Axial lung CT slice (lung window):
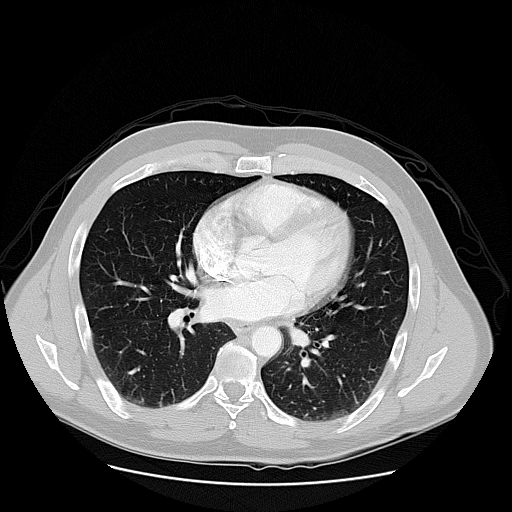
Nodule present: no